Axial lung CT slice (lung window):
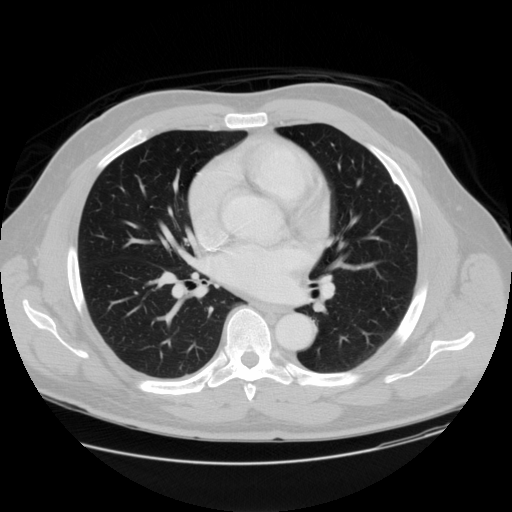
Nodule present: no